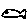
Label: fish